Question: i want to implement a UIScrollView where paging is enabled and i can just flick through some images. Thats all i want to be able to do for now.
I have done this so far in interface builder: can someone help?

I dont know how to do the rest. Can someone please help me with this. I dont need any zooming functionality. I dont want any preview of the previous or next image within the scrollview, i just want a simple paging enabled scroll view that allows a user to flick through images.
All help is appreciated.
If you could tell me step by step how i could achieve this that would be most appreciated. thank you.
I've looked at code examples and they just have too much complexity going on. Ive looked at several and prefer a tutorial from the beginning. thank you
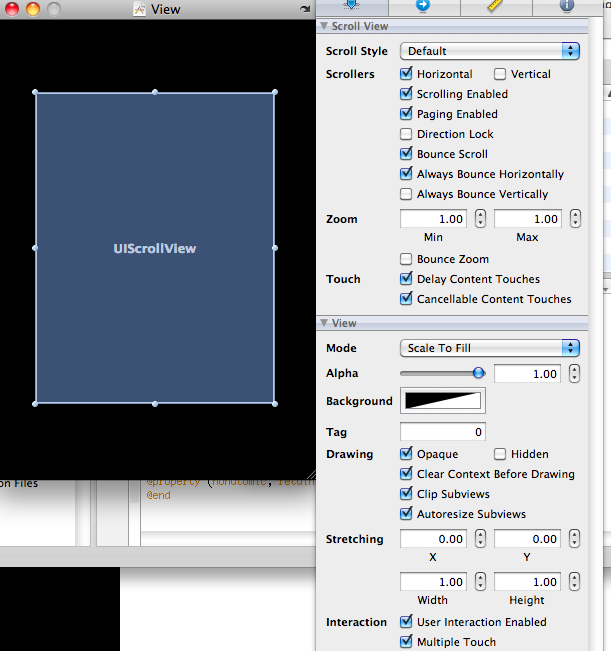
Answer: Sounds like you just need to add your content as a subview of the UIScrollView and add a gesture recognizer.
Load your image into a UIImageView. Add the UIImageView as subview of the UIScrollView.
'''
// do this in init or loadView or viewDidLoad, wherever is most appropriate
// imageView is a retained property
self.imageView = [[UIImageView alloc] initWithImage:[UIImage imageNamed:@"image1.png"];
[scrollView addSubview:imageView];
'''
Add a UISwipeGestureRecognizer to the UIScrollView.
'''
// probably after the code above
UISwipeGestureRecognizer *swipe = [[UISwipeGestureRecognizer alloc] initWithTarget:self action:@selector(handleSwipe:);
[scrollView addGestureRecognizer:swipe];
[swipe release];
'''
On the UISwipeGestureRecognizer handler, change the loaded image in the UIImageView.
'''
- (void)handleSwipe:(UIGestureRecognizer *)swipe {
// do what you need to determine the next image
imageView.image = [UIImage imageNamed:<your replacement image here>];
}
'''